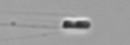
Label: Chaetoceros_subtilis